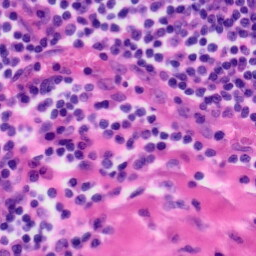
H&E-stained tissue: Tonsil